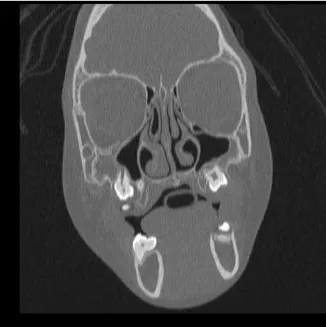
Facial MRI.
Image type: radiology (mri)